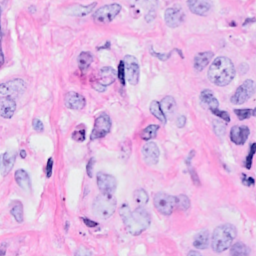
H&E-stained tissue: Breast